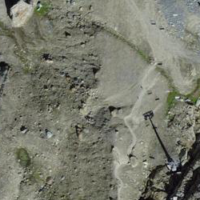
EUNIS habitat code: 48
Species observed at this site:
Pyrrhocorax graculus